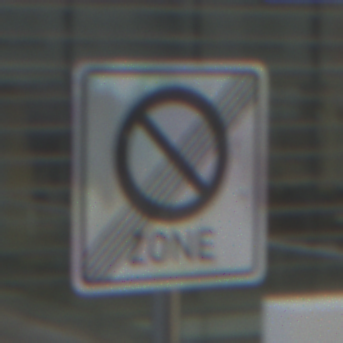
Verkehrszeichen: EndeEingeschraenktesHalteverbotZone
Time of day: SunriseSunset
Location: Outdoor (Urban)
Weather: PartlyCloudy
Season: NotSpecified
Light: Natural